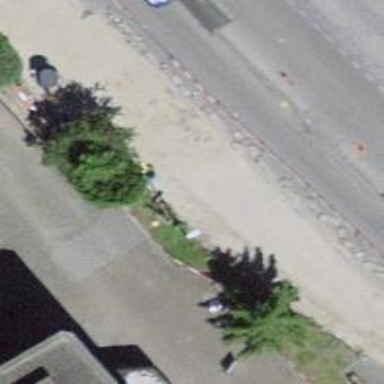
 serving as platform for public transportation."